Interaction volume radius: 5 \u00c5
Interaction volume height: 45 \u00c5
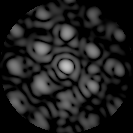
Disorder parameter: 0.4967